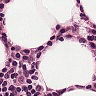
Metastatic tissue present: no